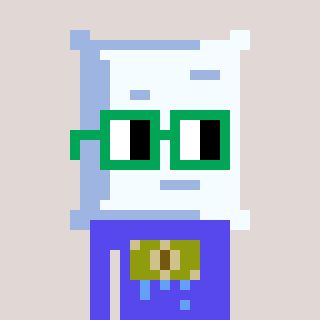
a pixel art character with square green glasses, a pillow-shaped head and a computerblue-colored body on a warm background